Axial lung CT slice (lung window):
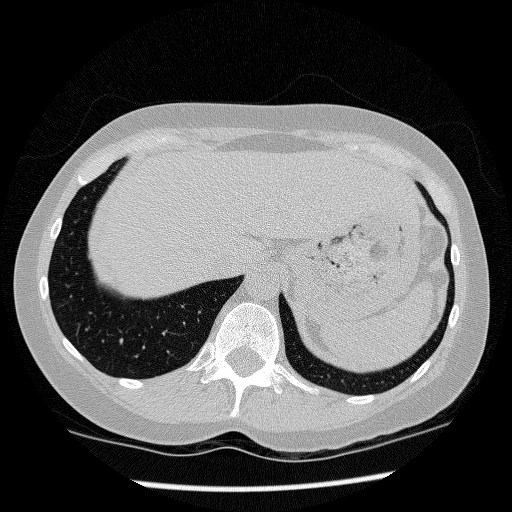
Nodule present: no